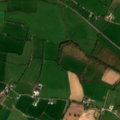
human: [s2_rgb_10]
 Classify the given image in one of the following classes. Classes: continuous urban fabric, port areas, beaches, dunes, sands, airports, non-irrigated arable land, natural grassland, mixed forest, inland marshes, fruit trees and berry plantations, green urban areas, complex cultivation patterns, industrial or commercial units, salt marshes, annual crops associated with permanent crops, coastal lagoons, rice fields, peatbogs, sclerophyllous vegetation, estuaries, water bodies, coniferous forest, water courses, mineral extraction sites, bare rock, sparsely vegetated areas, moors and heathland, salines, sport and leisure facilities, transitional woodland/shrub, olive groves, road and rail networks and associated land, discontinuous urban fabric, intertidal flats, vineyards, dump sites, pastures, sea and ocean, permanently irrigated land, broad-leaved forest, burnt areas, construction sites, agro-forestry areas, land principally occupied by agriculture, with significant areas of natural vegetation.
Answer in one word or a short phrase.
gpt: pastures